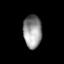
Tissue: lung
Cell type: Others
Senescence score: 0.1571
Nuclear area (px): 596
Mean DAPI intensity: 147.106